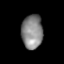
Tissue: lung
Cell type: Epithelial cells
Senescence score: 0.6022
Nuclear area (px): 705
Mean DAPI intensity: 134.285